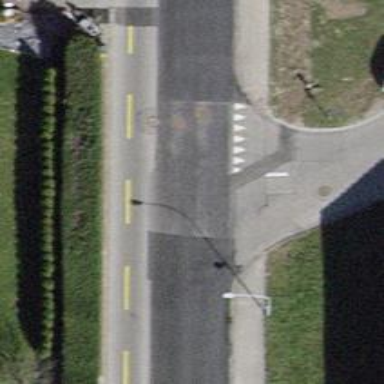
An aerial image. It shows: Secondary road with asphalt surface. It has designated cycle lane on the left side.